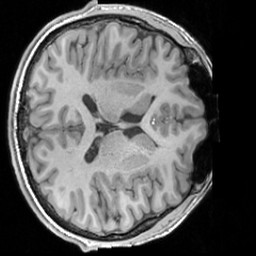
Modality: T1w
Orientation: axial
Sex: male
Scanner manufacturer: siemens
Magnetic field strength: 3 T
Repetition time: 1.63 s
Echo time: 0.00311 s